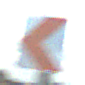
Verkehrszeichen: RichtungstafelnInKurvenKleinRechts
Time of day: SunriseSunset
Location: Outdoor (RoadRail)
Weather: PartlyCloudy
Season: NotSpecified
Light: Natural